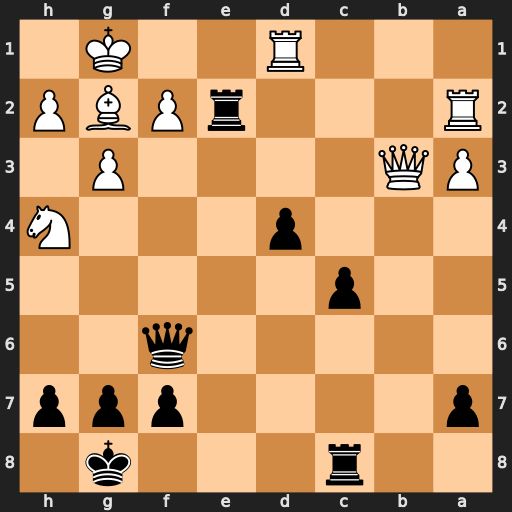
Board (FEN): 2r3k1/p4ppp/5q2/2p5/3p3N/PQ4P1/R3rPBP/3R2K1
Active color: b
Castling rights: -
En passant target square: -
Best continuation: Qxf2+ Kh1 Re1+ Rxe1 Qxe1+ Bf1 Qxf1#